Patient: sex M, age 72
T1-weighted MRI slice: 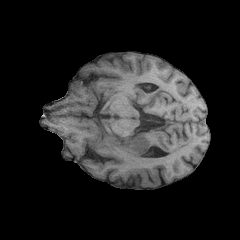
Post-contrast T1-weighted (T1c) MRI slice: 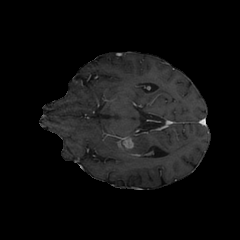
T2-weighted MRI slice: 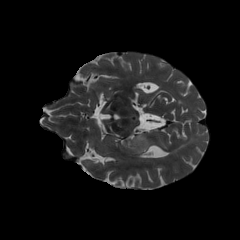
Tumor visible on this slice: yes
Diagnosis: Glioblastoma, IDH-wildtype
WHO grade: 4